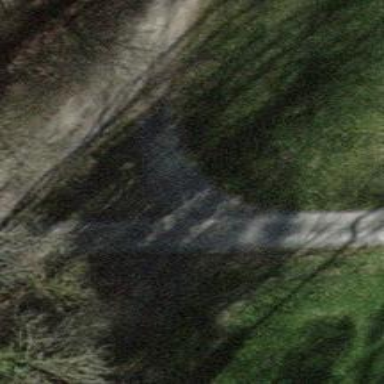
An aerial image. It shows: Pebblestone track with grade2 tracktype.